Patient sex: M
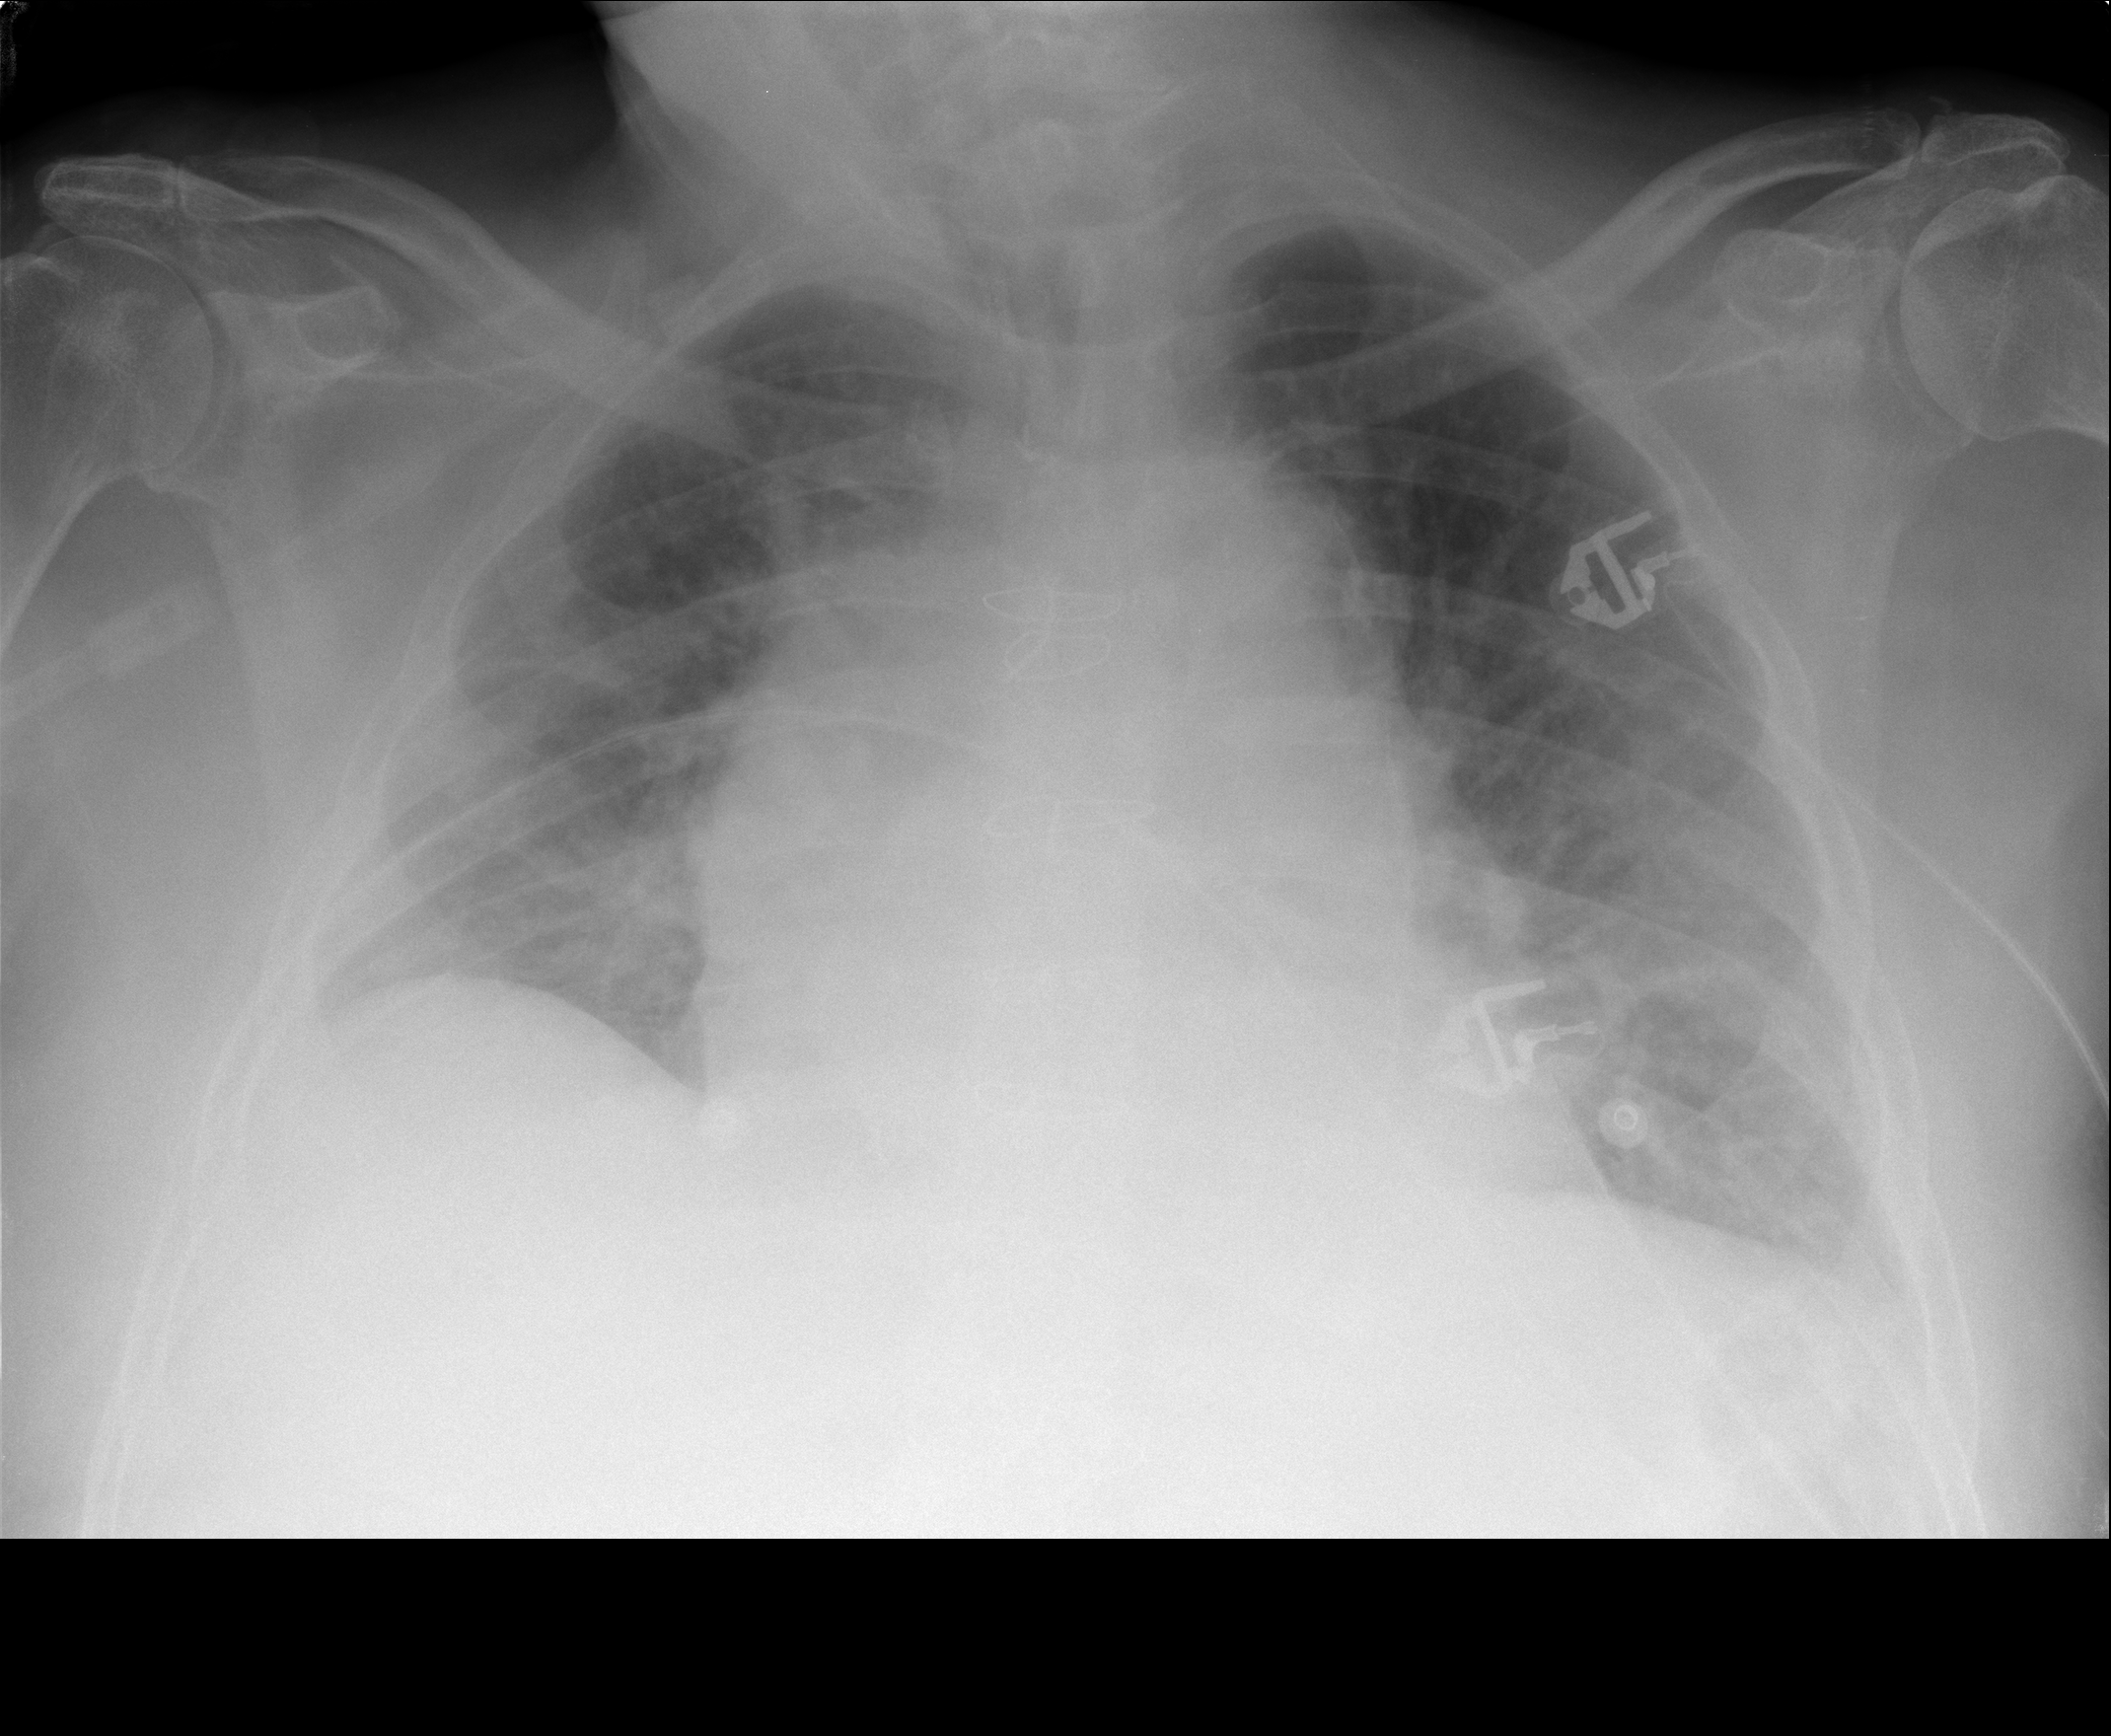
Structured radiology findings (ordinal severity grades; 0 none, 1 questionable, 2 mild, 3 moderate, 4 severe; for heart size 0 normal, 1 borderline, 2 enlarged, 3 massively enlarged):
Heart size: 2
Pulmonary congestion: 2
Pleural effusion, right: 0
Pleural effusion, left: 0
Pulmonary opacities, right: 0
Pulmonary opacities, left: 0
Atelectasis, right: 2
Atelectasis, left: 0